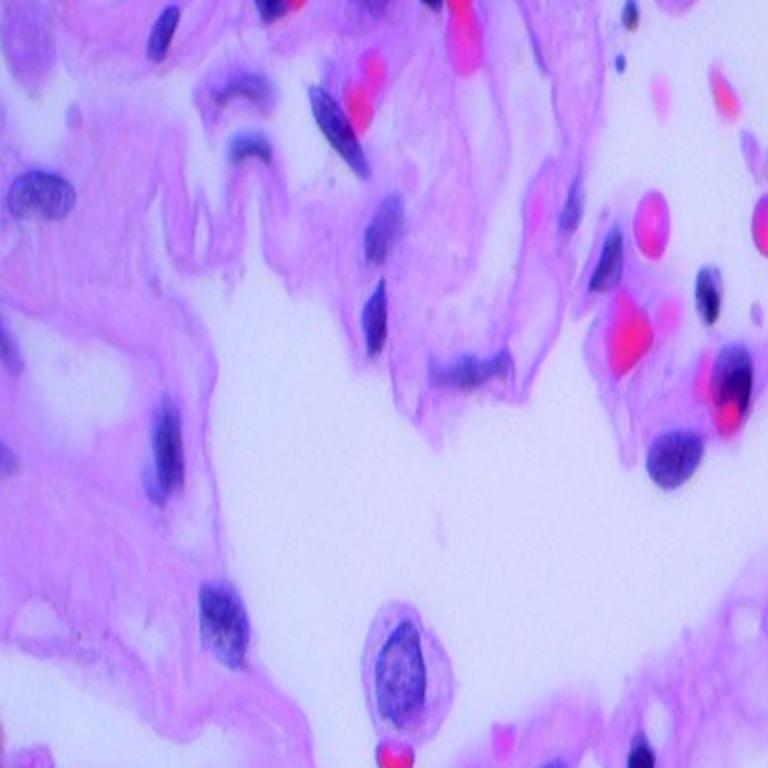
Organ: lung
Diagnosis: benign